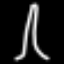
Label: The Eiffel Tower